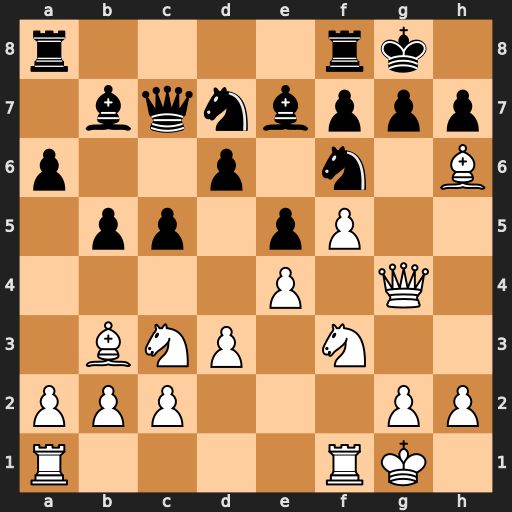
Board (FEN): r4rk1/1bqnbppp/p2p1n1B/1pp1pP2/4P1Q1/1BNP1N2/PPP3PP/R4RK1
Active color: w
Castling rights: -
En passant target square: -
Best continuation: Qxg7#